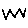
Label: zigzag